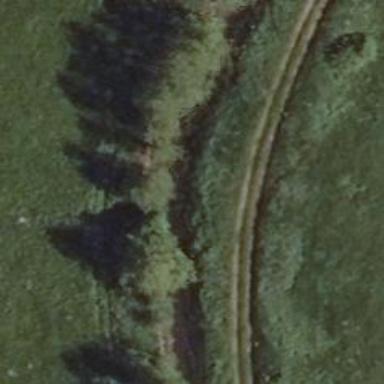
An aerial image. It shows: Grass track with Grade 4 tracktype.